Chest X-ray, AP view. Patient: 48 years old, sex F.
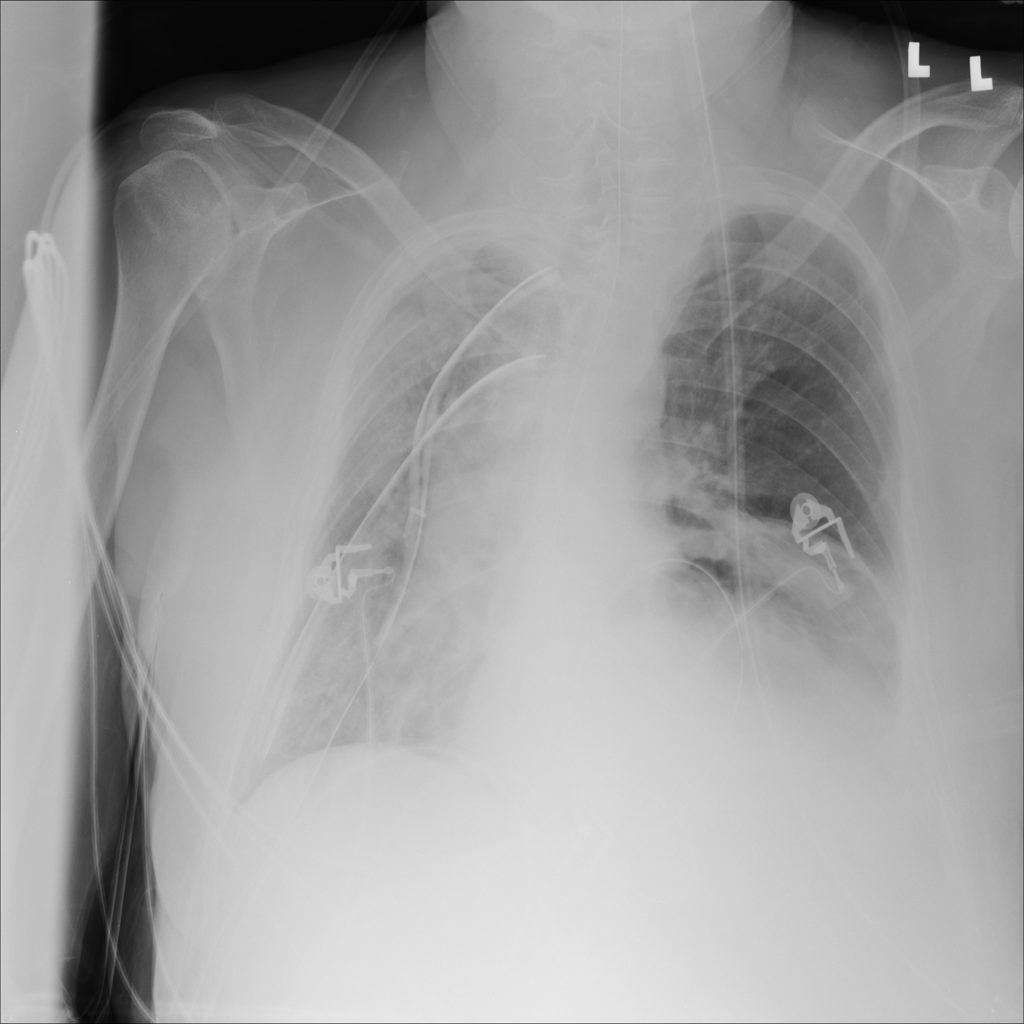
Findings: Hernia